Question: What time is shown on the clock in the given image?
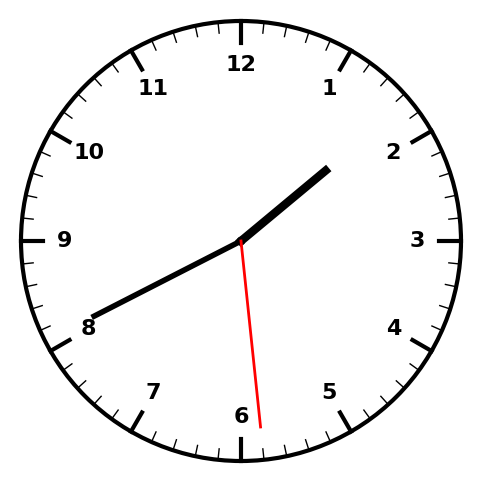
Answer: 01:40:29